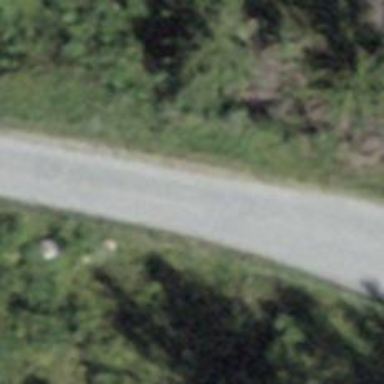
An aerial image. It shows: Unclassified road with paved surface.